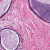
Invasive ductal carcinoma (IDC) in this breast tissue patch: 0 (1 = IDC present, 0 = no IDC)